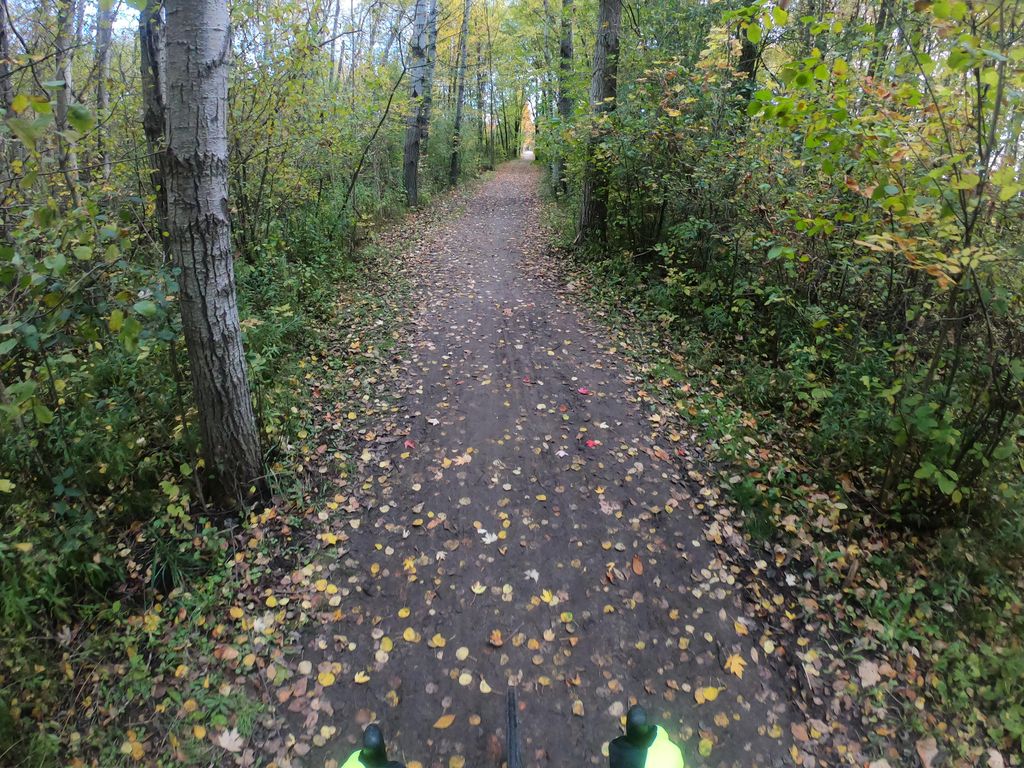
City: kitchener-waterloo